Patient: sex M, age 46
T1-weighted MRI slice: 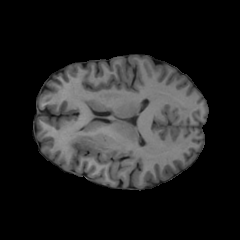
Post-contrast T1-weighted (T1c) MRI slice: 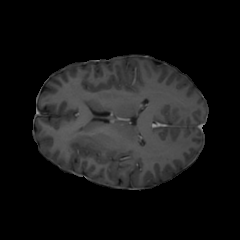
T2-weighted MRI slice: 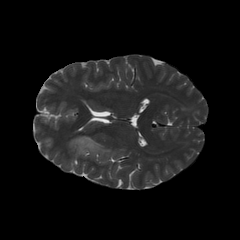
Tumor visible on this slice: yes
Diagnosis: Oligodendroglioma, IDH-mutant, 1p/19q-codeleted
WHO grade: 2